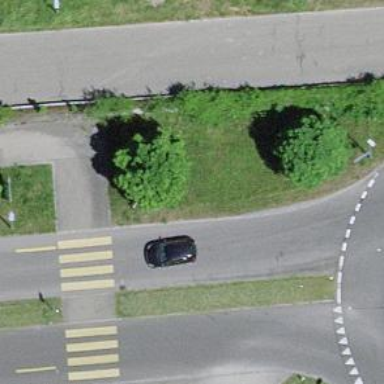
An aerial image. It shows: Secondary road with dedicated cycle lane.